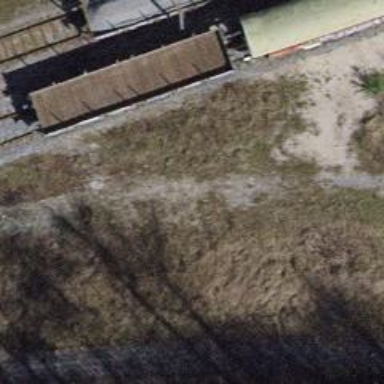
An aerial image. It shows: Disused railway yard with one track and contact line electrification system.